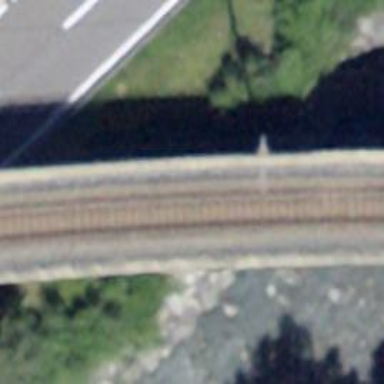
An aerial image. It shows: Bridge with single railway track electrified by contact line.